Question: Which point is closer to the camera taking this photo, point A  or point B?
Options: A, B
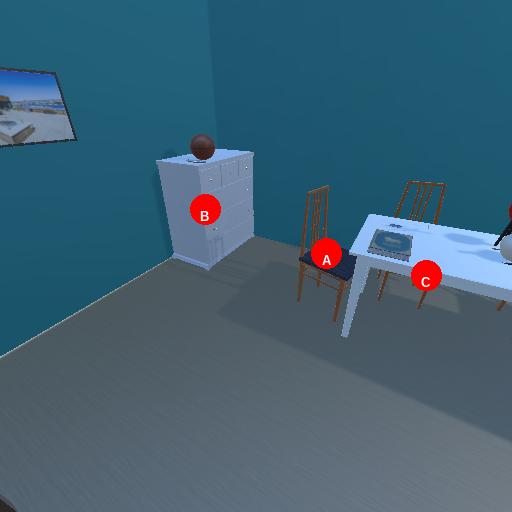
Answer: A